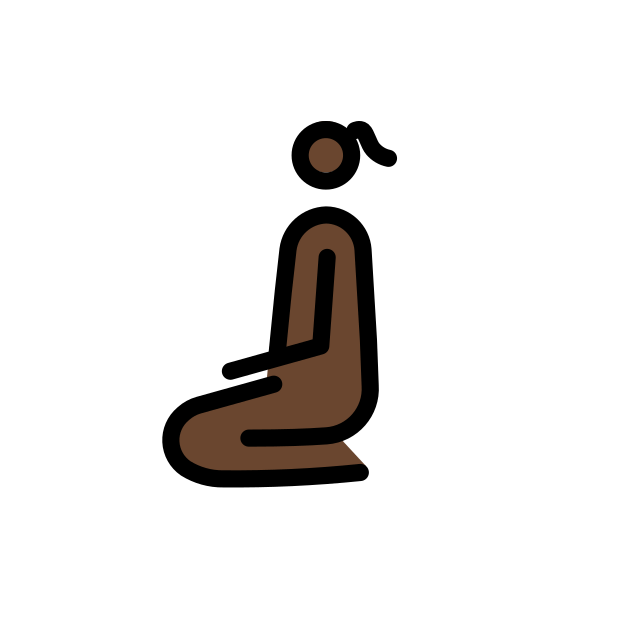
woman kneeling: dark skin tone